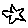
Label: star